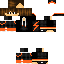
A male human skin with dark skin, wearing brown long hair dressed in a black hoodie and black pants, featuring a closed mouth.